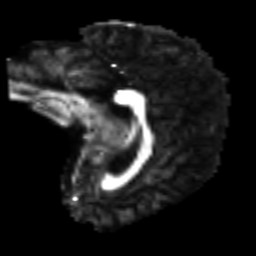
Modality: FA
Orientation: sagittal
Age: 26
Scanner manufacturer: siemens
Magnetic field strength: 3 T
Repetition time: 4.52 s
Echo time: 0.084 s